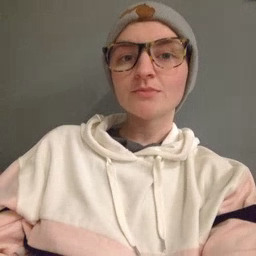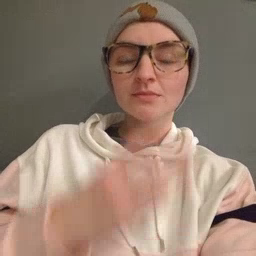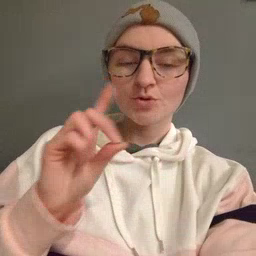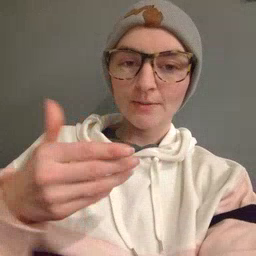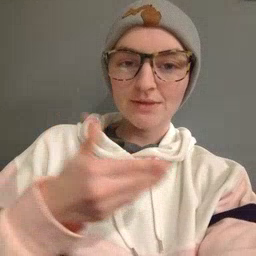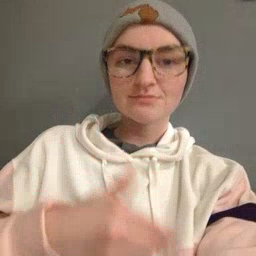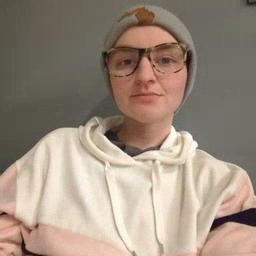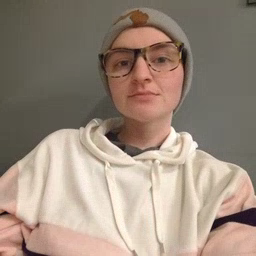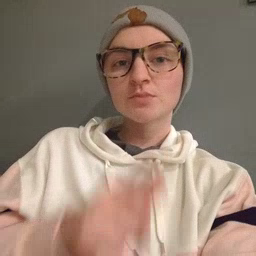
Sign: puppy